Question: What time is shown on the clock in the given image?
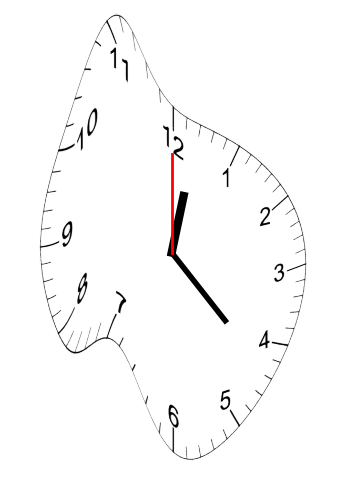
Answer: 12:22:00